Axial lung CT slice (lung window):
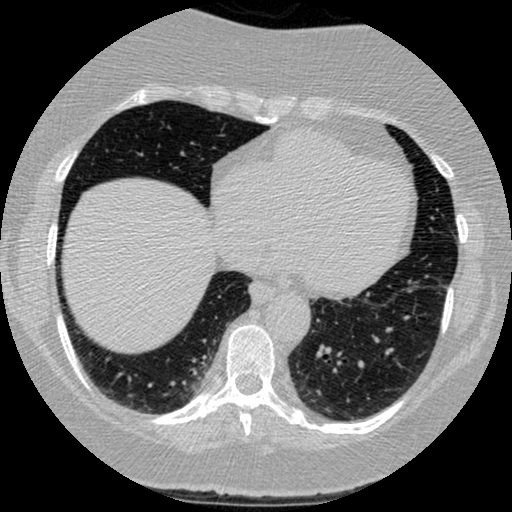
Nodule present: no